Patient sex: F
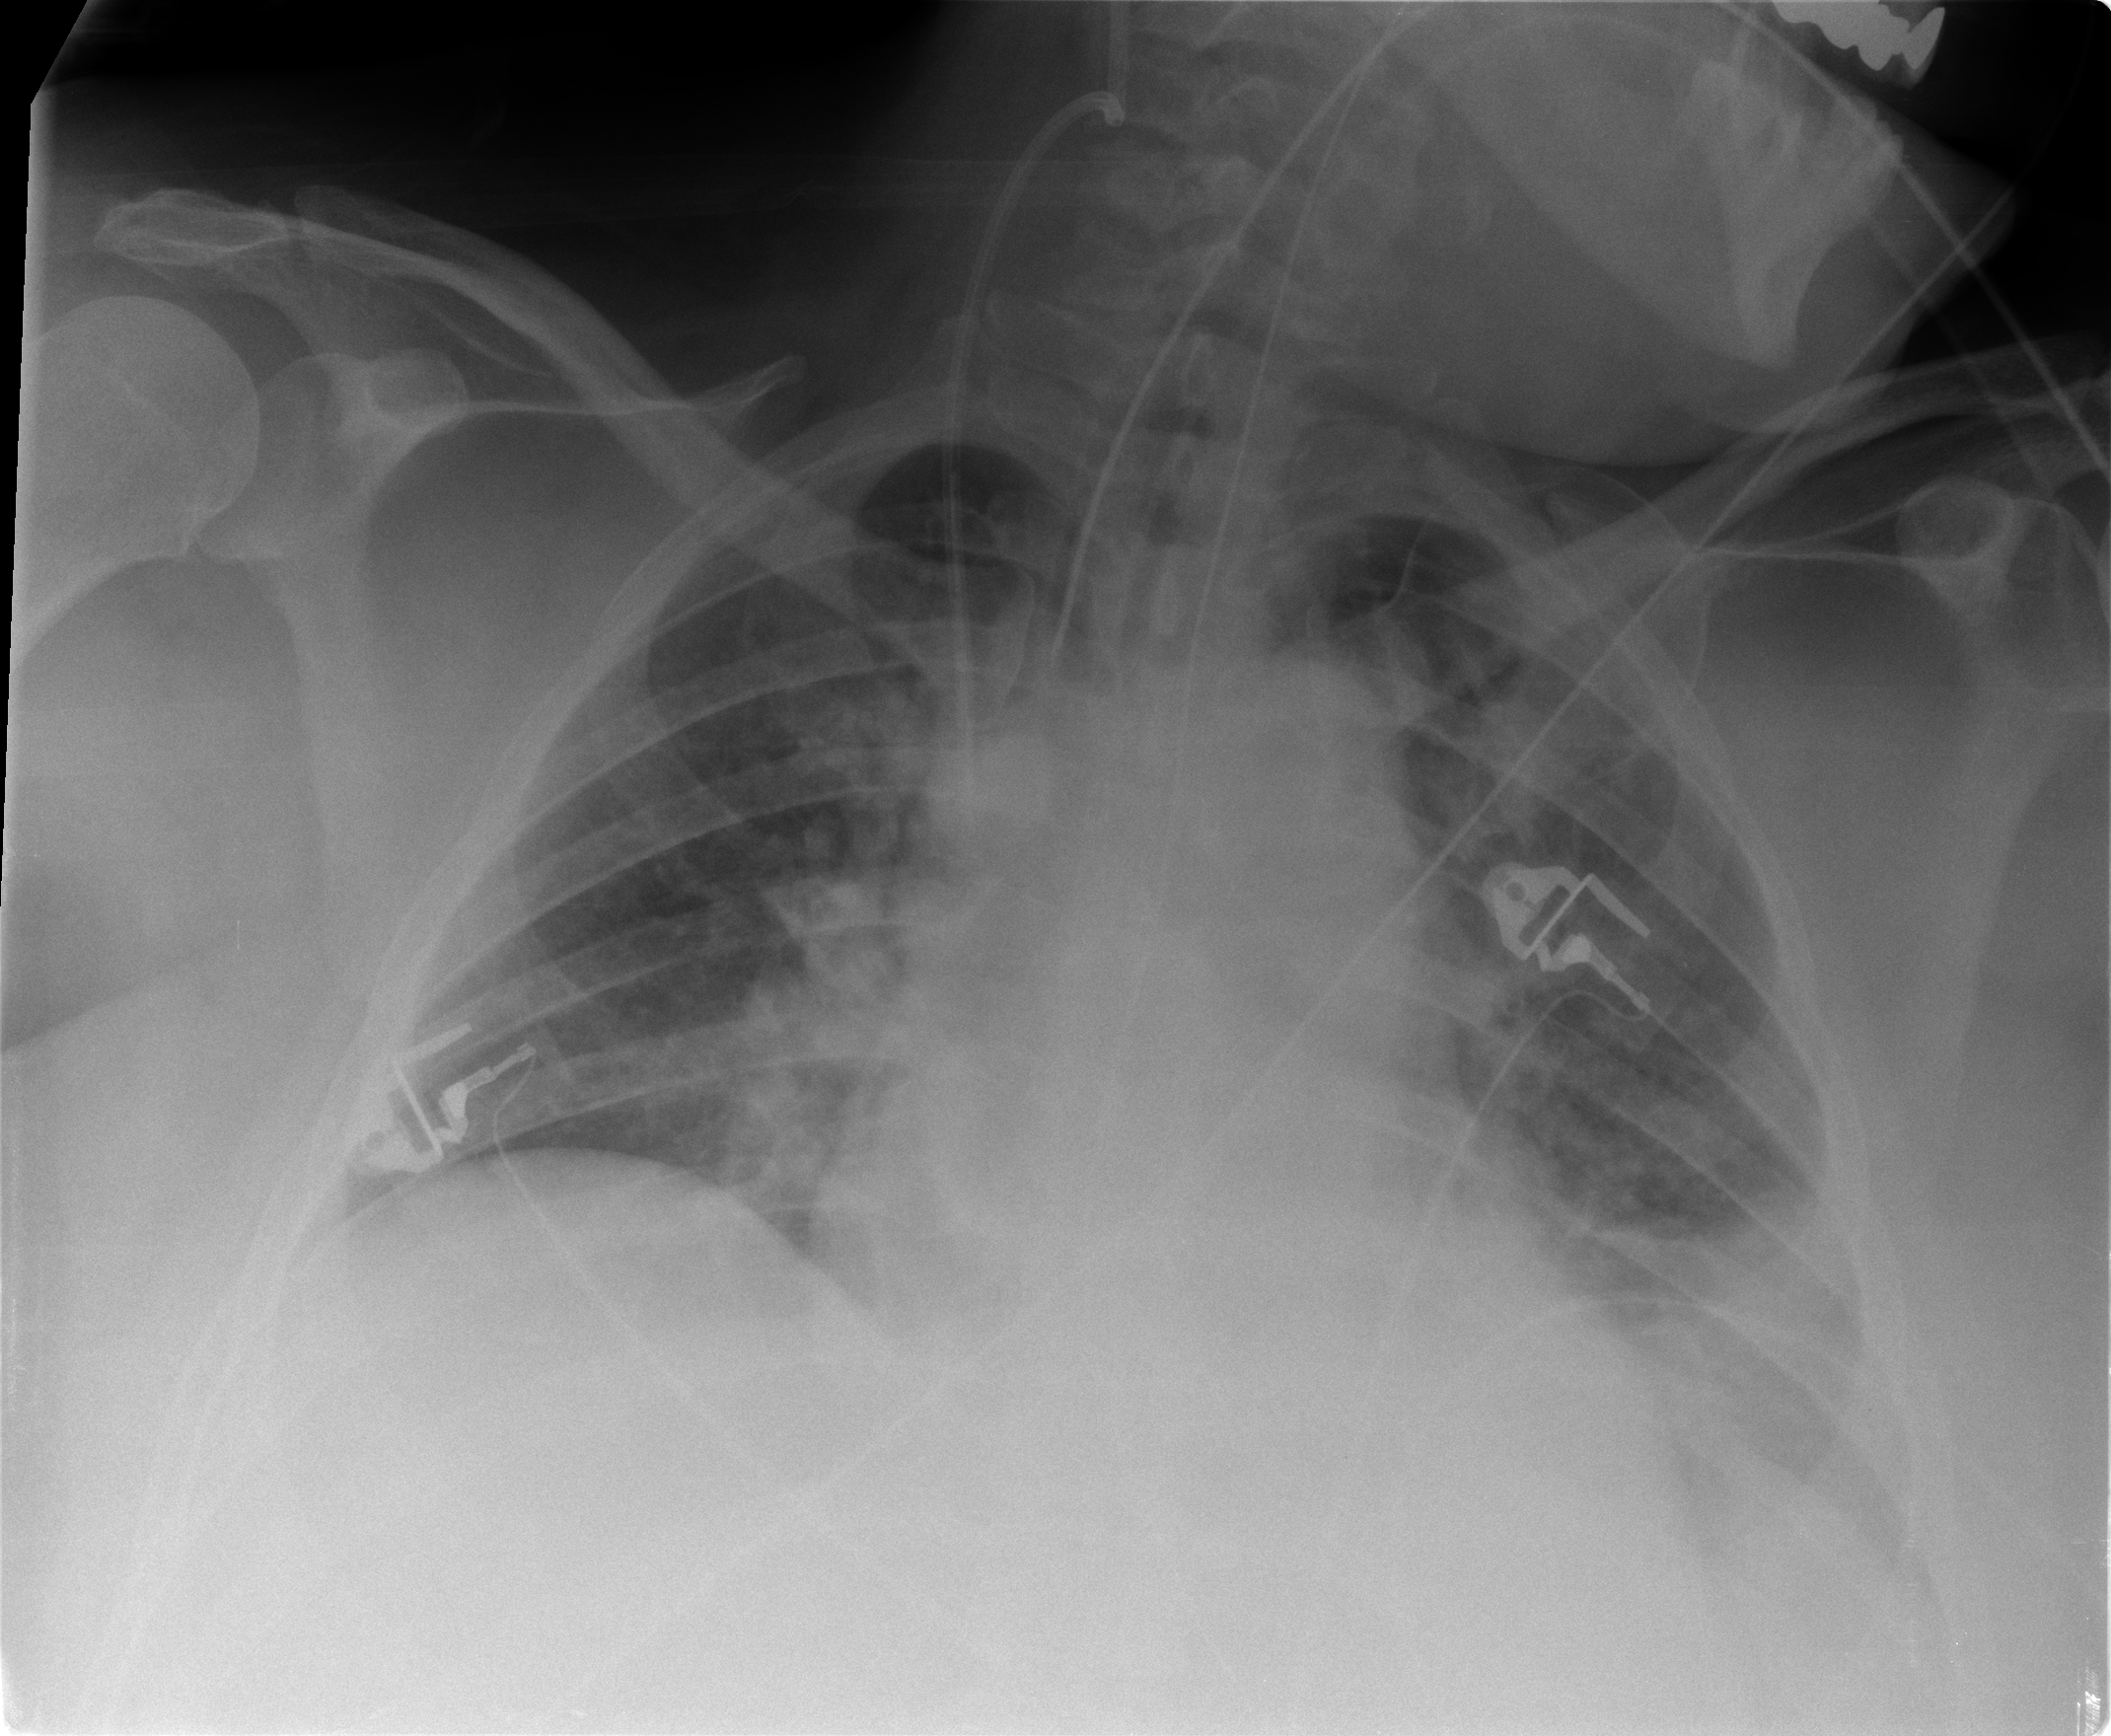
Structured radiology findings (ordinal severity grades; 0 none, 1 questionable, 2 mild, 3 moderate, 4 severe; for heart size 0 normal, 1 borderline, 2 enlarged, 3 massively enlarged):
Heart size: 0
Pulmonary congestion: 2
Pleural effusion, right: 0
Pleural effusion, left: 2
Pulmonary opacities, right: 2
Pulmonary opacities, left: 1
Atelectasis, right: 1
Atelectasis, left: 2